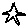
Label: star